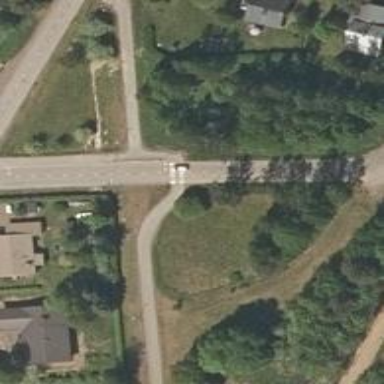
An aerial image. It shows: Road with "give way" sign.